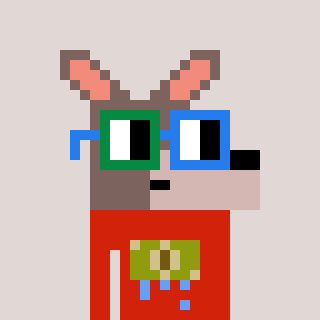
a pixel art character with square green and blue glasses, a kangaroo-shaped head and a red-colored body on a warm background